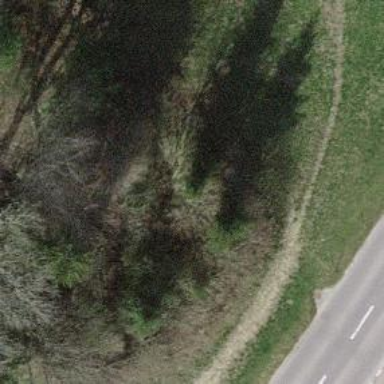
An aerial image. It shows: Culvert tunnel.